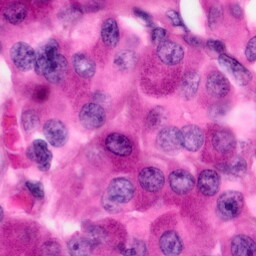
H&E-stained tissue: Pancreatic